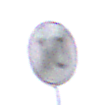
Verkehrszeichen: EndeGeschwindigkeit10
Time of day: Midday
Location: Outdoor (Nature)
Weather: PartlyCloudy
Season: NotSpecified
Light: Natural